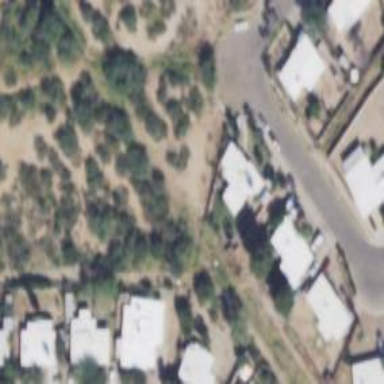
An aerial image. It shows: Alleyway designated as service road.